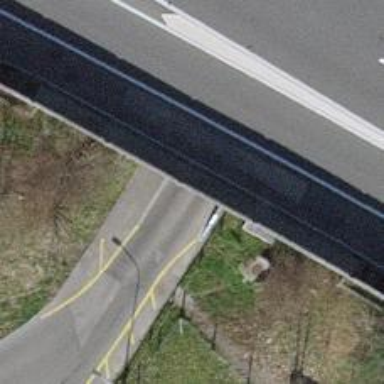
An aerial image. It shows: Residential road with asphalt surface going through tunnel.